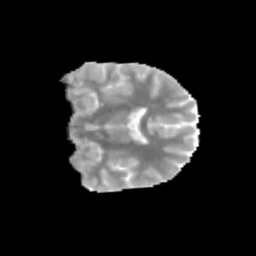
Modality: MD
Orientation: coronal
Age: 13
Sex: male
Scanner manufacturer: siemens
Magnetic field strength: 3 T
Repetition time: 3.8 s
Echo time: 0.07 s